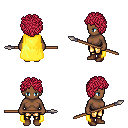
a pixel art fantasy rpg character, female body template, human, dark skin, yellow cape, gold greaves, ruby red curly afro hairstyle, brown shoes, spear, four views (front, back, left, right), 2x2 character sprite sheet, small pixel art, hard edges, no anti-aliasing